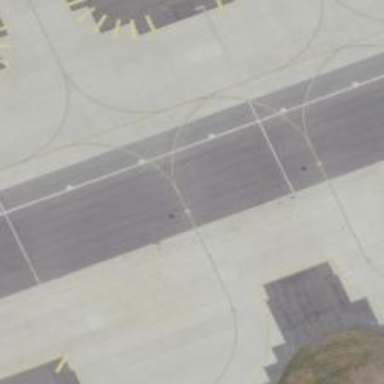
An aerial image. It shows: View of taxiway at the airport.